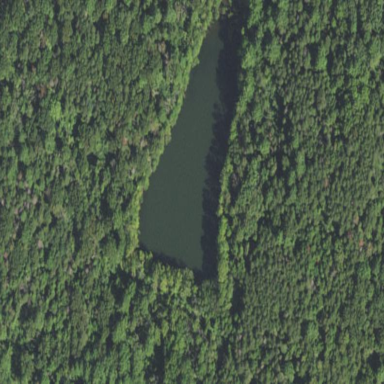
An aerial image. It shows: Pond surrounded by natural water.